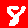
Digit: 8